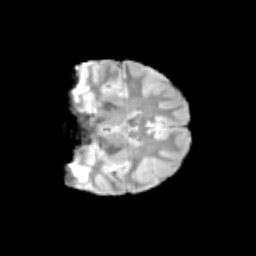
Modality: T2w
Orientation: coronal
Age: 11
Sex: male
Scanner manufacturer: siemens
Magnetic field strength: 3 T
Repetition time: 3.8 s
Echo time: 0.07 s